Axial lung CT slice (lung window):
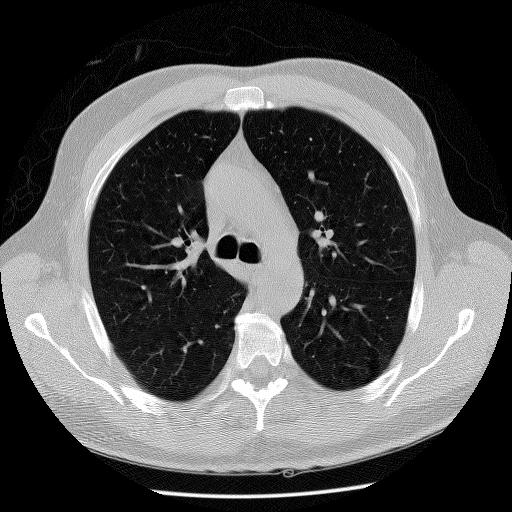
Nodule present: no